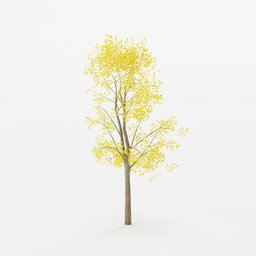
Label: nature